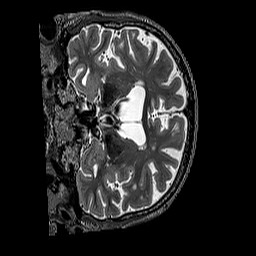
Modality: T2w
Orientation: coronal
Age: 75
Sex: male
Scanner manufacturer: siemens
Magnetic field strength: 3 T
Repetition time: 3.2 s
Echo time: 0.567 s